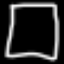
Label: square